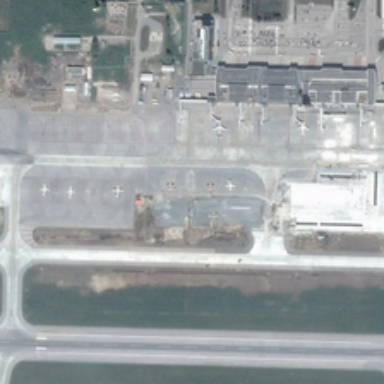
Some planes are parked in an airport .